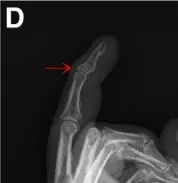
Follow-up of patient No.7. (E,F). Finger appearance at 24 weeks; extension deficit (red angle).
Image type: radiology (x_ray)